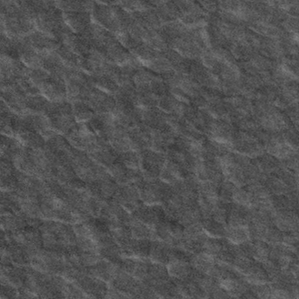
Label: frost